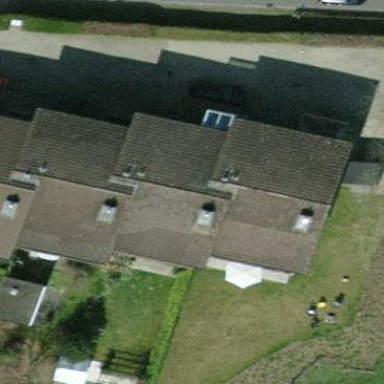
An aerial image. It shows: Terrace building.